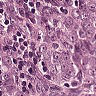
Metastatic tissue present: yes